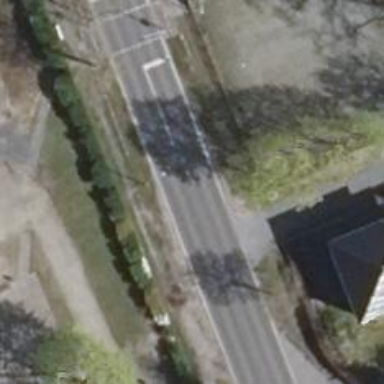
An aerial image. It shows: Secondary road with asphalt surface.